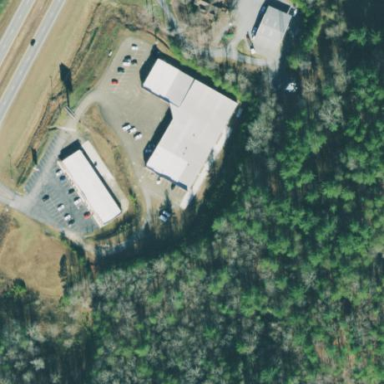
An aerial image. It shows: Clinic building providing healthcare services.